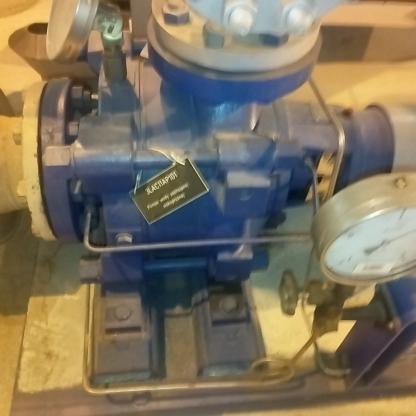
Klasa: tabliczka-znamionowa